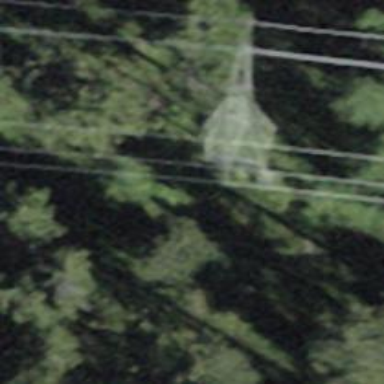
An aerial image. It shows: Lattice structure tower.